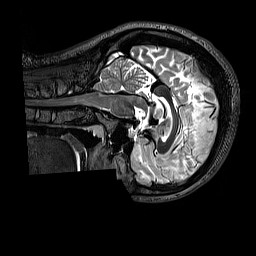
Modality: T2w
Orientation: sagittal
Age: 22
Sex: female
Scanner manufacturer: siemens
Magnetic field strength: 3 T
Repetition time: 3.2 s
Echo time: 0.728 s